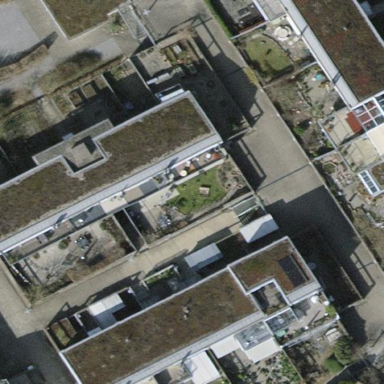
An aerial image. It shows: Flat-roofed terrace building.